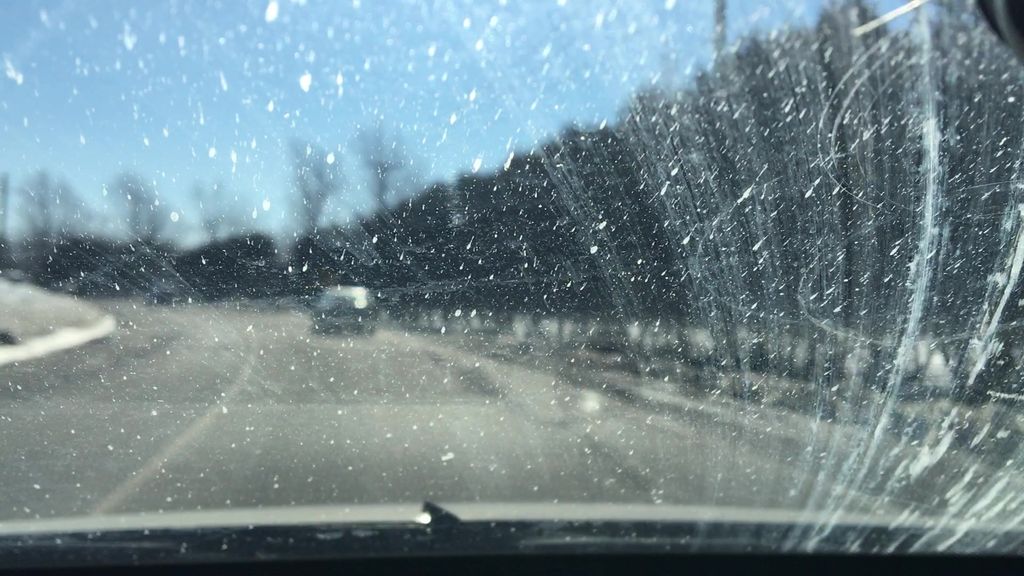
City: ottawa-gatineau